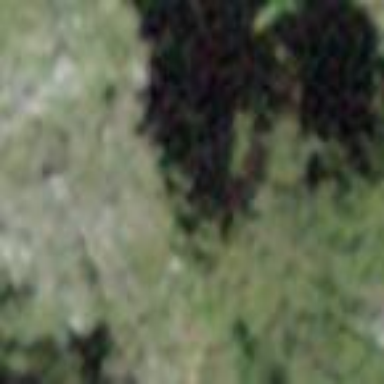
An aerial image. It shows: Forest with mixed types of leaves.